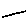
Label: line